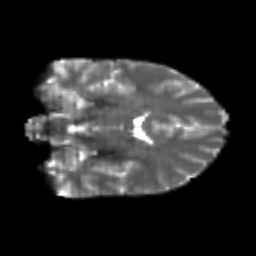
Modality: T2w
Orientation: coronal
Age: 25
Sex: male
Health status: healthy
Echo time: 0.074 s